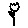
Label: flower